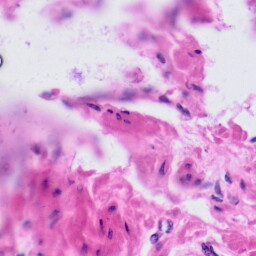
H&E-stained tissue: Prostate